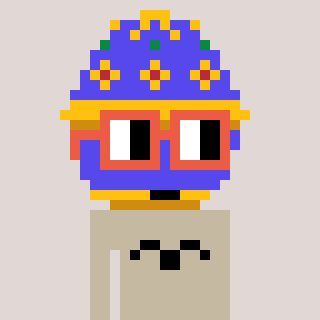
a pixel art character with square orange glasses, a faberge-shaped head and a bege-colored body on a warm background